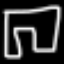
Label: pants